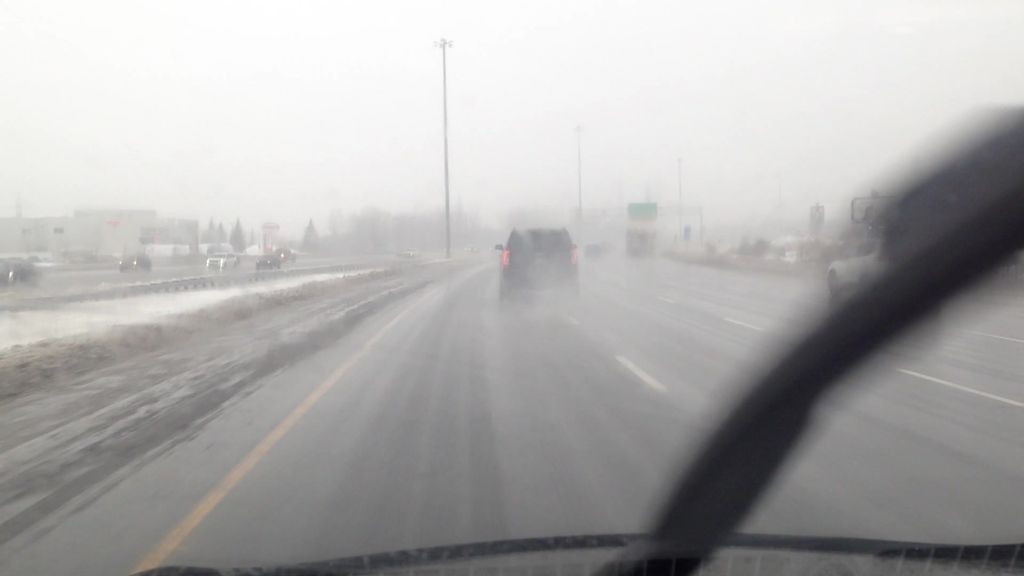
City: montreal